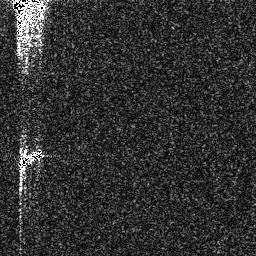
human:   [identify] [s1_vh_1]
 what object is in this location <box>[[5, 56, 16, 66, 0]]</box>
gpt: <ref>1 medium ship at the left</ref>